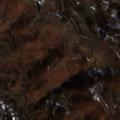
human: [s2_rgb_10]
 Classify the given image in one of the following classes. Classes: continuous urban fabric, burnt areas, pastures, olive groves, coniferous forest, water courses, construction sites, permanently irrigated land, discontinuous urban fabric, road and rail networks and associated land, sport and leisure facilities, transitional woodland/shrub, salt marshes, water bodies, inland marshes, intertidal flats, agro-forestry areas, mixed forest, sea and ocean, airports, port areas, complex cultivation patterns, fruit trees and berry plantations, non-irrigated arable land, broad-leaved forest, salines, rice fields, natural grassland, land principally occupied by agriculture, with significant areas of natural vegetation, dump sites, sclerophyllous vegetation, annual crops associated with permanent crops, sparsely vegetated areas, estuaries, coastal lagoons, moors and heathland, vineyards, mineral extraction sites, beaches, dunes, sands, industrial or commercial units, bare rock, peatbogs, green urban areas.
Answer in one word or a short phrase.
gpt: complex cultivation patterns, land principally occupied by agriculture, with significant areas of natural vegetation, broad-leaved forest, transitional woodland/shrub